Question: What is the reading of the measurement in the image?
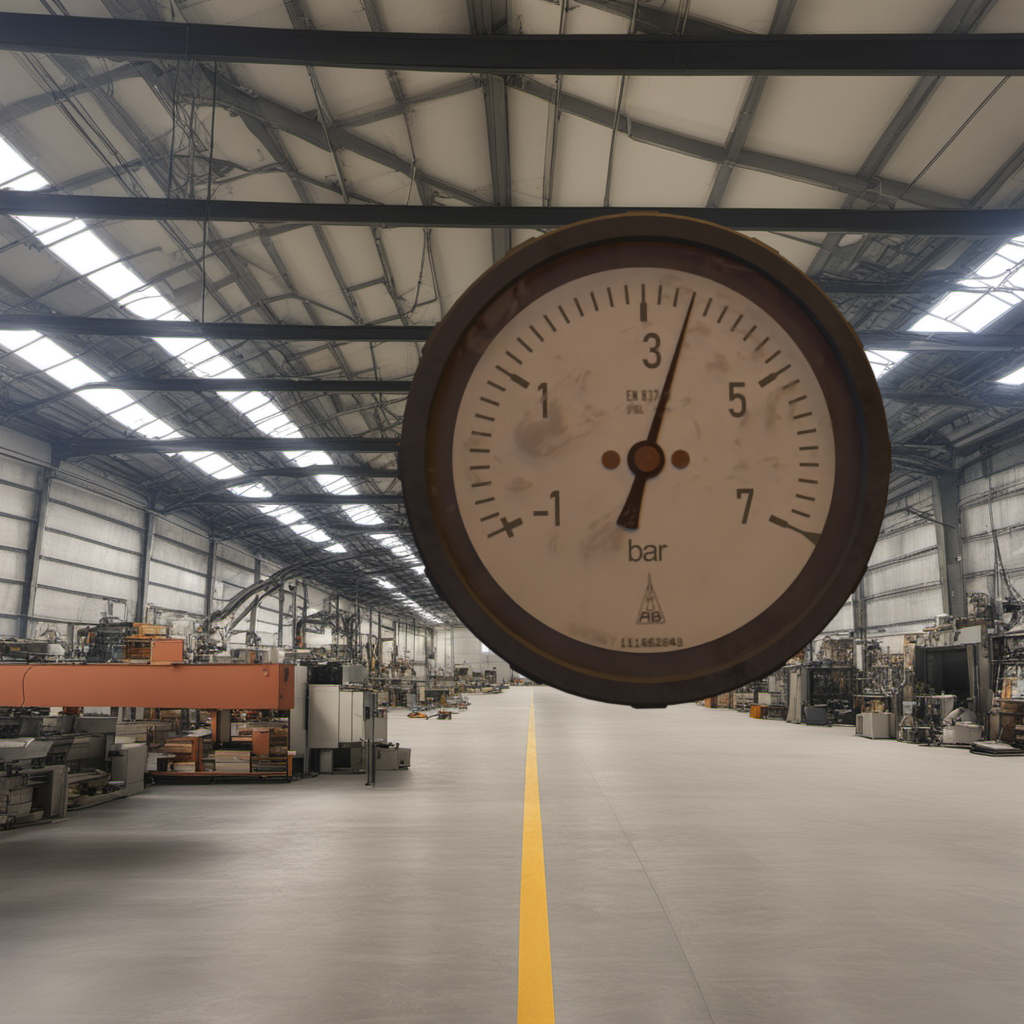
Answer: The result is 3.58
Question: What is the range of the measurement shown in the image?
Answer: The range is from -1 to 7
Question: What is the minimum and maximum value of this measurement?
Answer: The minimum value is -1 and the maximum value is 7